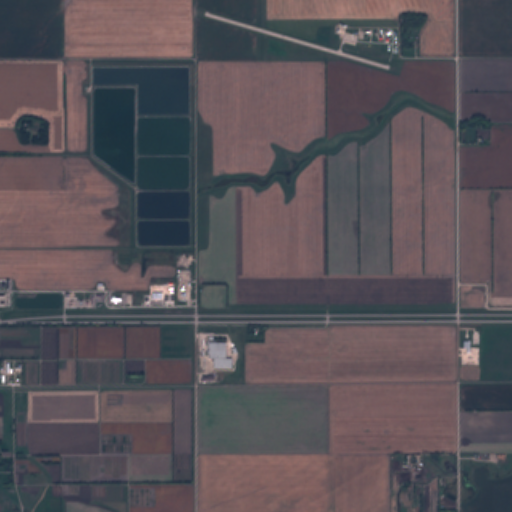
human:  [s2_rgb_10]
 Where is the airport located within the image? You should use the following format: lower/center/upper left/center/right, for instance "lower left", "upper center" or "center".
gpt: The airport is located in the upper right of the image.
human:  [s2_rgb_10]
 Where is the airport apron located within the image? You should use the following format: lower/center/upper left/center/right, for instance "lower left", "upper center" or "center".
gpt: The airport apron is located in the upper right of the image.
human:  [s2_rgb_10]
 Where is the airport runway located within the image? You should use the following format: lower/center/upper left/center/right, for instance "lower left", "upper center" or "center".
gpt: The airport runway is located in the upper right of the image.
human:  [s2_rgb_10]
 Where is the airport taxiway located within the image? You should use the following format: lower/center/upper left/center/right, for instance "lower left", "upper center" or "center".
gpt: The airport taxiway is located in the upper right of the image.
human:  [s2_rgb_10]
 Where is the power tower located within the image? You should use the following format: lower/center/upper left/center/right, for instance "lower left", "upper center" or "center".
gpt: There is no power tower in the image.